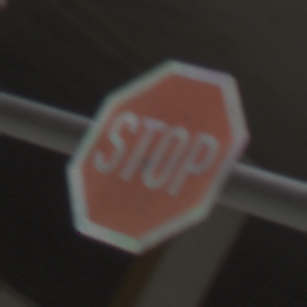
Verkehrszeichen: Stop
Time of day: Midday
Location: Roofed (Urban)
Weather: Overcast
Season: NotSpecified
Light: Artificial